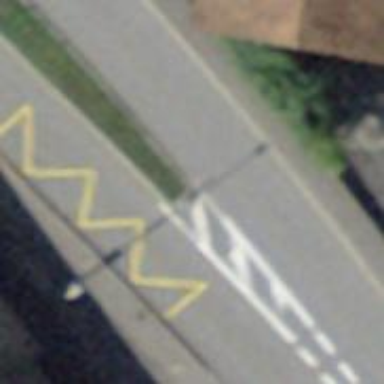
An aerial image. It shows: Public transport stop position.